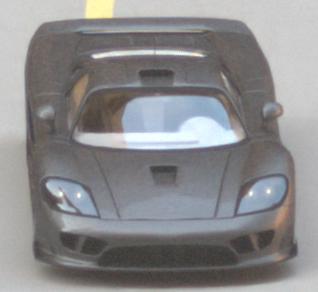
Make: Saleen
Model: S7
Detailed model: -
Model produced from: 2000
Model produced until: 2008
Doors: 2
Color: gray
Road condition: dry road
Daytime: morning or afternoon
Contrast: medium contrast